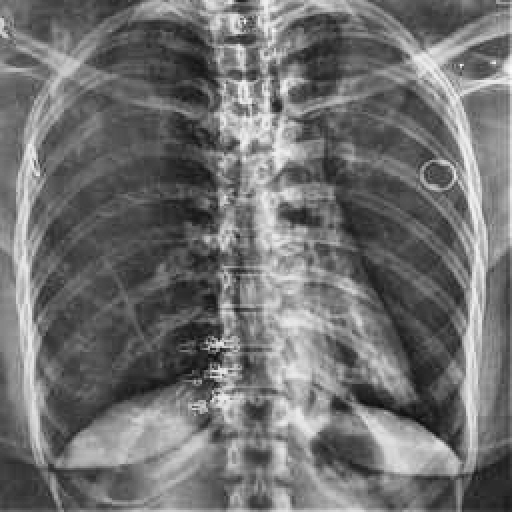
Finding: TUBERCULOSIS